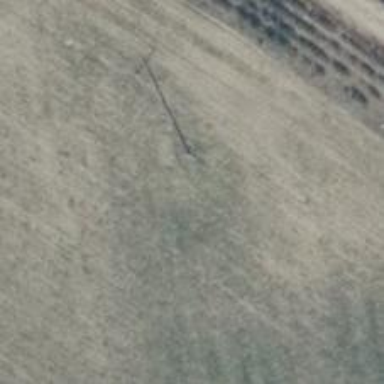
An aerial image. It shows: Power pole.